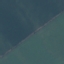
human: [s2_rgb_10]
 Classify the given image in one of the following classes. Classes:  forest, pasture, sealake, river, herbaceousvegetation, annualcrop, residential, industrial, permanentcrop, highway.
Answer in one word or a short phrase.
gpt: AnnualCrop